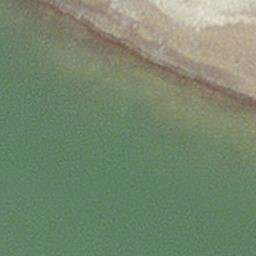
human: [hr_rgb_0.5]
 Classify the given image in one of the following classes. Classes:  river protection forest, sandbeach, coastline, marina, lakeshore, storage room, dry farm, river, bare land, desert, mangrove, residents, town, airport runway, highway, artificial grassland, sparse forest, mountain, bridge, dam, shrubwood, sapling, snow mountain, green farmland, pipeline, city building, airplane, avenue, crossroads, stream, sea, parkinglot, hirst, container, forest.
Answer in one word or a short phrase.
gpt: hirst